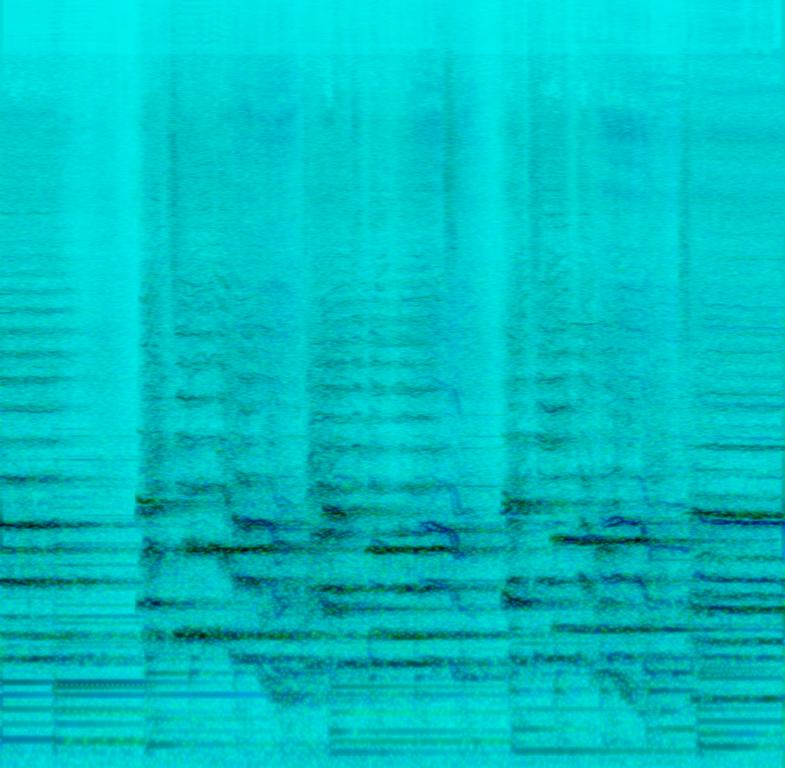
This pop song is sung by a female children's choir. The voices are soprano and alto. The soprano voice sings high pitch notes in vocals. The alto voices sing the words in parts. This is accompanied by the bass playing the root notes of the chords. A piano plays arpeggiated chords. The mood of this song is sad. This song can be played in a movie scene about reminiscing the past.